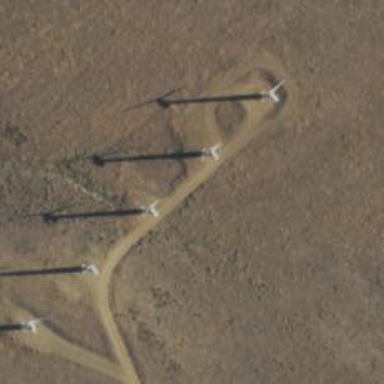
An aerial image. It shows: Wind turbine power generator.